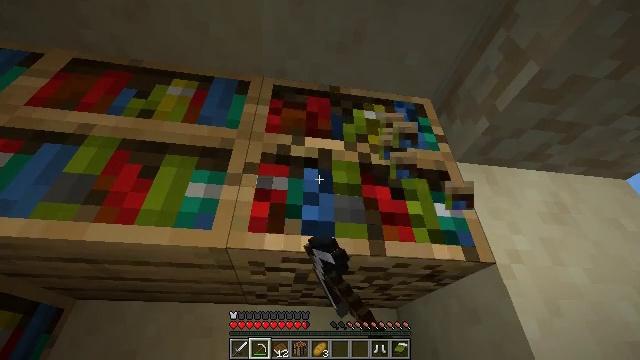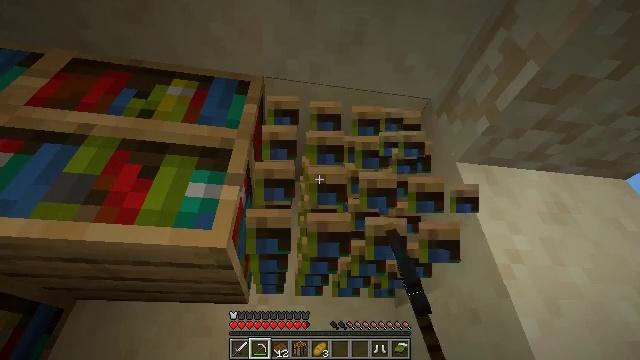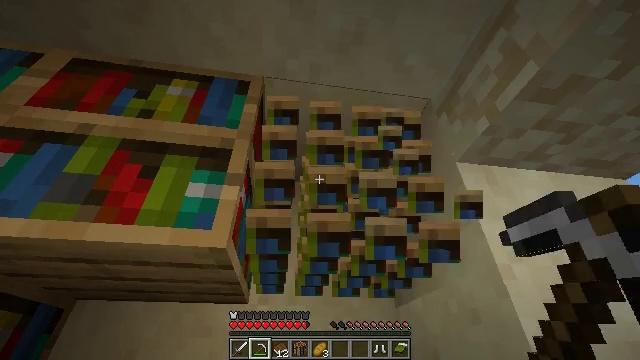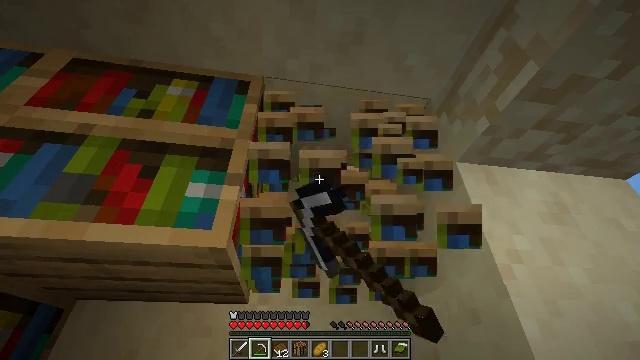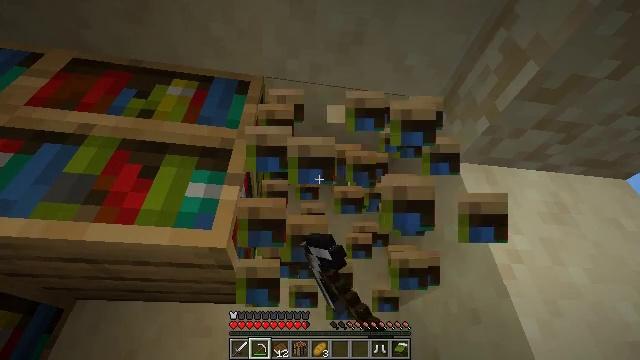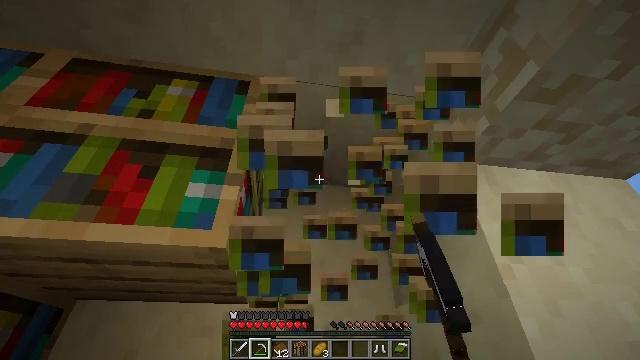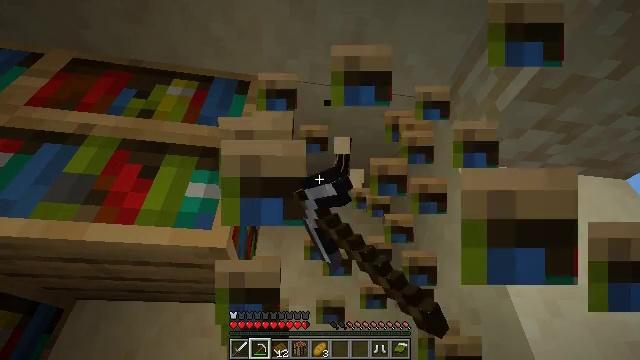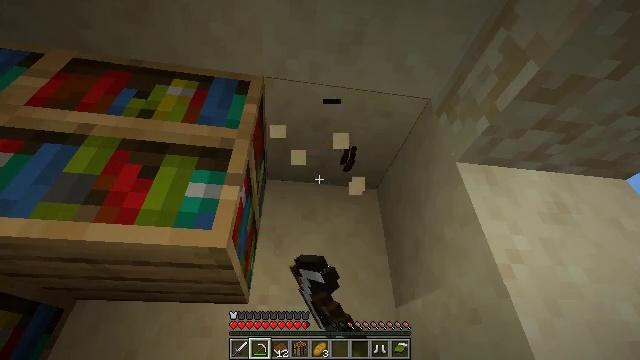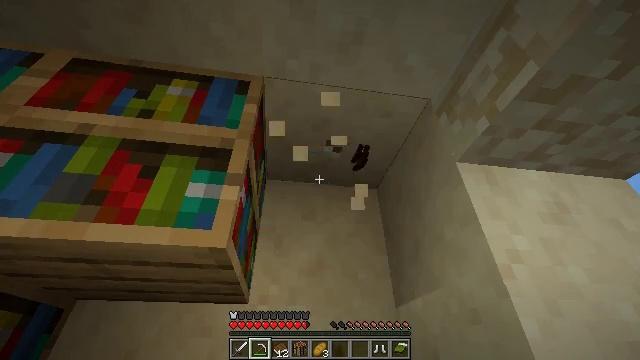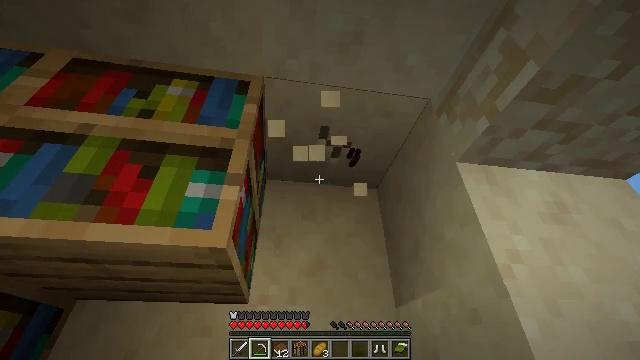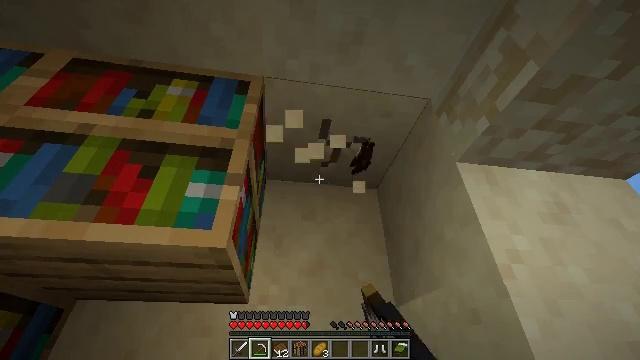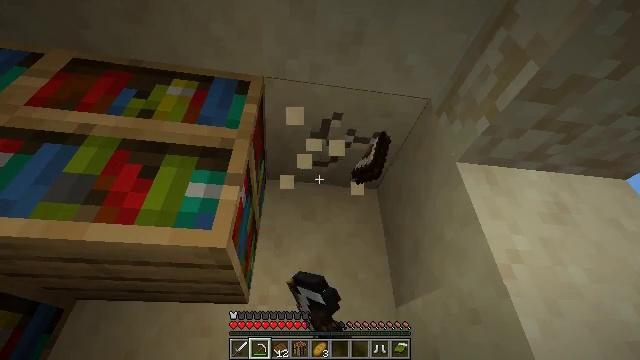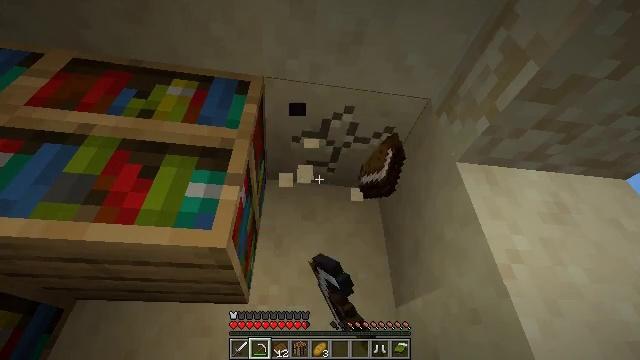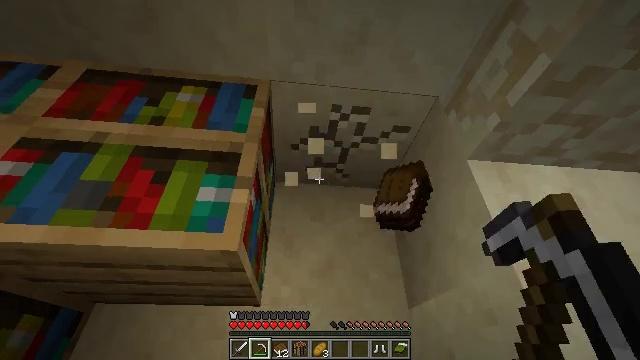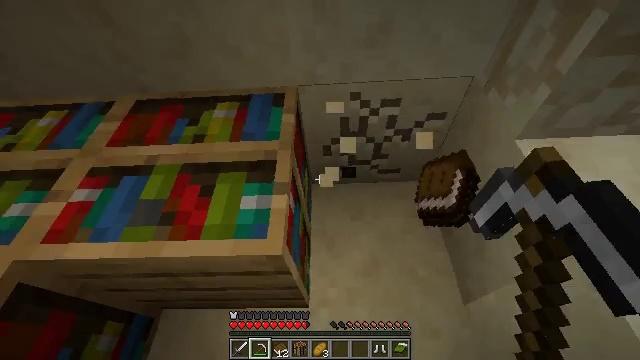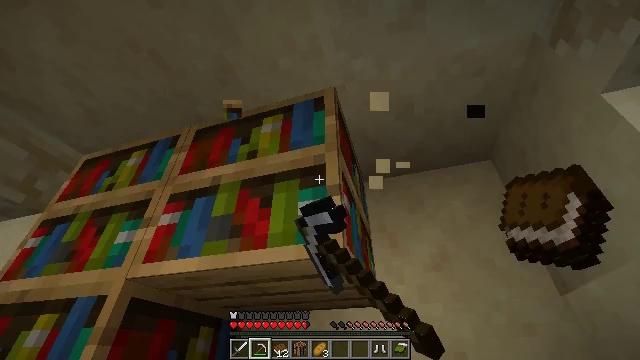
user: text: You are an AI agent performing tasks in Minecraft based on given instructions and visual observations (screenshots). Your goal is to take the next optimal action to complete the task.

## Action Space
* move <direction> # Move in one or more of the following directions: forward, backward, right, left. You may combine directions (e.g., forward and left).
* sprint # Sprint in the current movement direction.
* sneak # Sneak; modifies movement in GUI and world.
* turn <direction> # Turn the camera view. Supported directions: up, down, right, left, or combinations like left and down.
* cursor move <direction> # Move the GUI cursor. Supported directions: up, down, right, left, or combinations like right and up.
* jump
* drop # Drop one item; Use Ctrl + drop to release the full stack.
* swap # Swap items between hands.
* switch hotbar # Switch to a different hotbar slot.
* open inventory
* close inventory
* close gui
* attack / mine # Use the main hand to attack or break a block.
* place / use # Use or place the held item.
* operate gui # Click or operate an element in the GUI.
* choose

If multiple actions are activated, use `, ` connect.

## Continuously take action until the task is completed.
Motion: motion action
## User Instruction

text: Mine the bookshelf to gather resources.
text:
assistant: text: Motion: attack / mine
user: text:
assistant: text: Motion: attack / mine
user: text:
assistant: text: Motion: attack / mine
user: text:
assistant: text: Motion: attack / mine
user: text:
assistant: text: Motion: attack / mine
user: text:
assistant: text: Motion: attack / mine
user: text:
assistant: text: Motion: attack / mine
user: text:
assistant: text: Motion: attack / mine
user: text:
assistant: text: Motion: attack / mine
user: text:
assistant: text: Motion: attack / mine
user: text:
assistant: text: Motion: attack / mine
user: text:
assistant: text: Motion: attack / mine
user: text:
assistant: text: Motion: turn left, attack / mine
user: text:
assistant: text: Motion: turn left, attack / mine
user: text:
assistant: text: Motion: turn left, attack / mine
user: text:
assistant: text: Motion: turn left, attack / mine
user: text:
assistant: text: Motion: attack / mine
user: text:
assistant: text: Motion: turn left, attack / mine
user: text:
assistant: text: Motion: turn left, attack / mine
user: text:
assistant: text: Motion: turn left and down, attack / mine
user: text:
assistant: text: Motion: attack / mine
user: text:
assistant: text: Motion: attack / mine
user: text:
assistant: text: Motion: attack / mine
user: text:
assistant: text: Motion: attack / mine
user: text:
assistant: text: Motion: attack / mine
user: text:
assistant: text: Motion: attack / mine
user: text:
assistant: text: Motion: attack / mine
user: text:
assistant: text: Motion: attack / mine
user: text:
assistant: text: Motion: attack / mine
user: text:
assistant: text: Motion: attack / mine